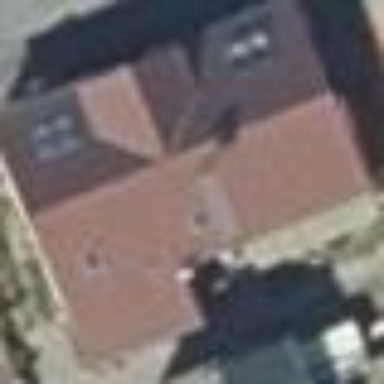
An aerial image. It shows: House with flat light gray roof. The building has multiple parts.